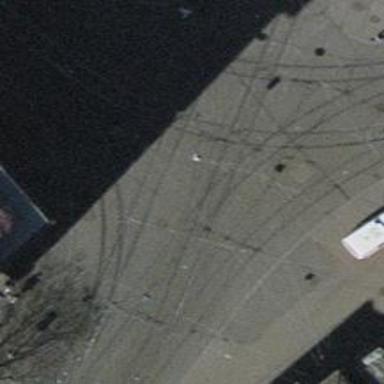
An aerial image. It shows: Railway crossing.